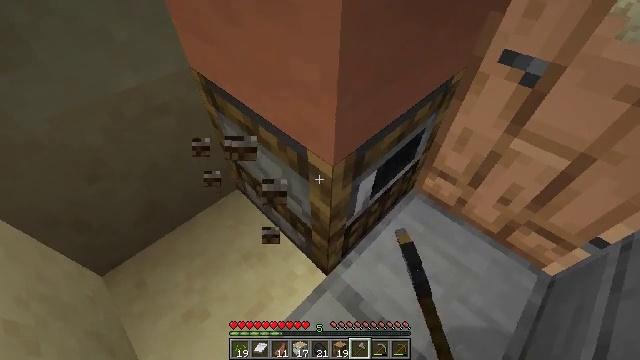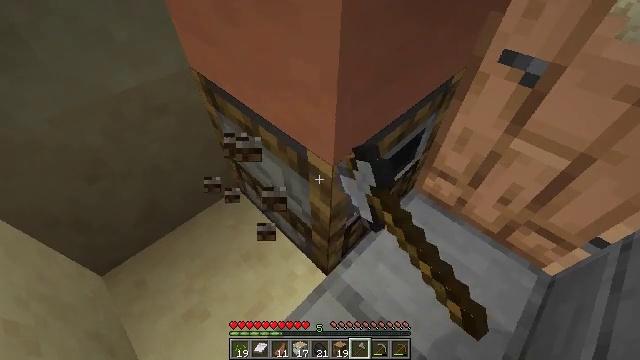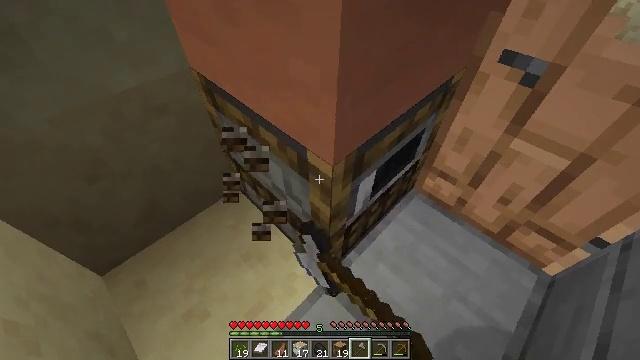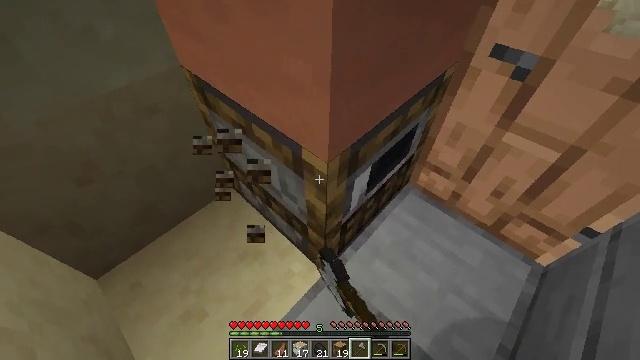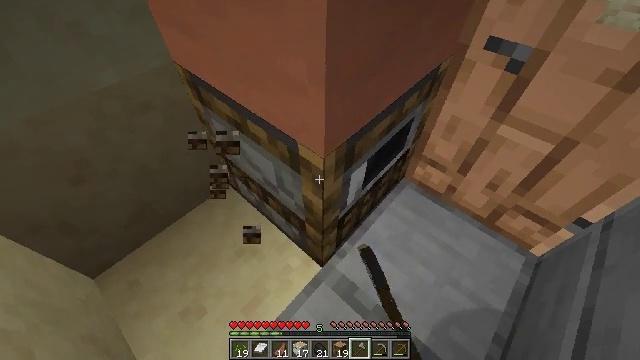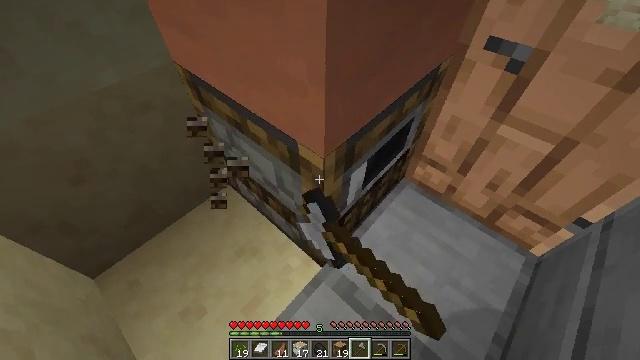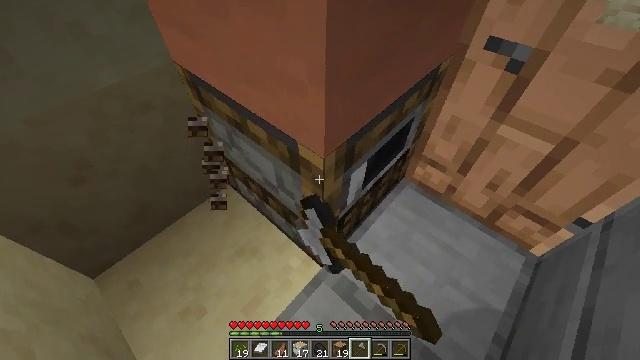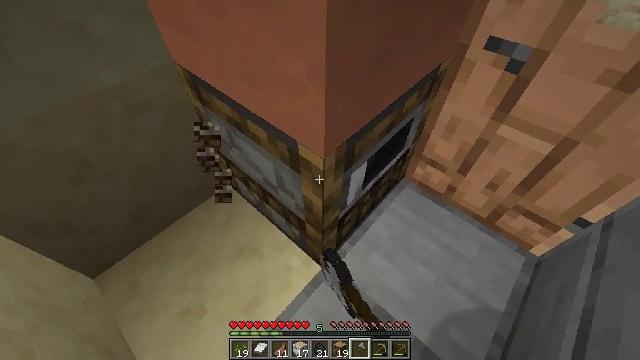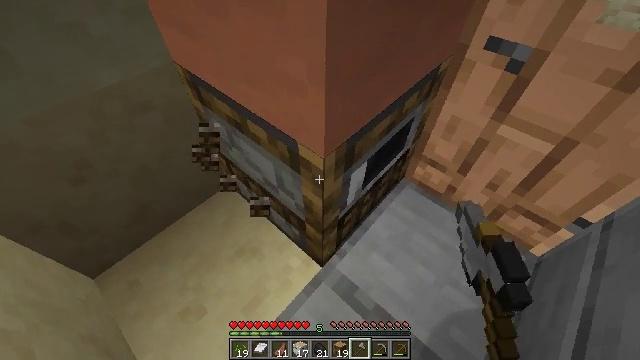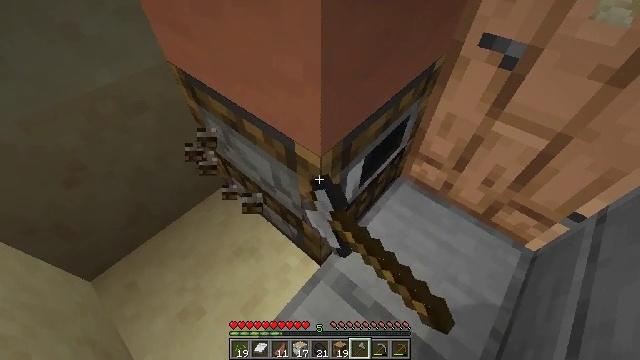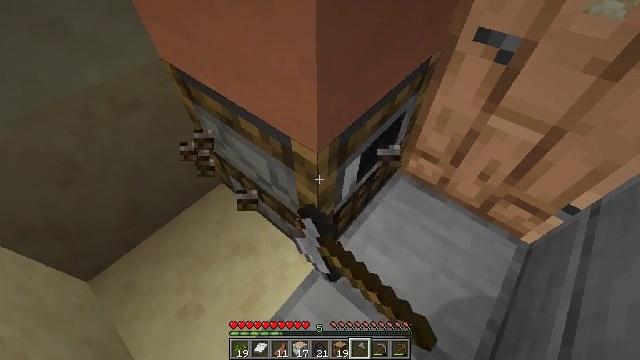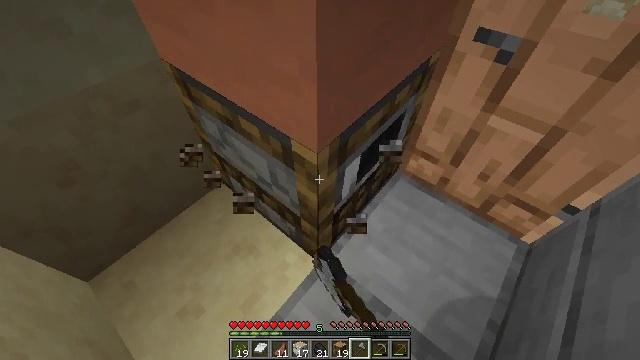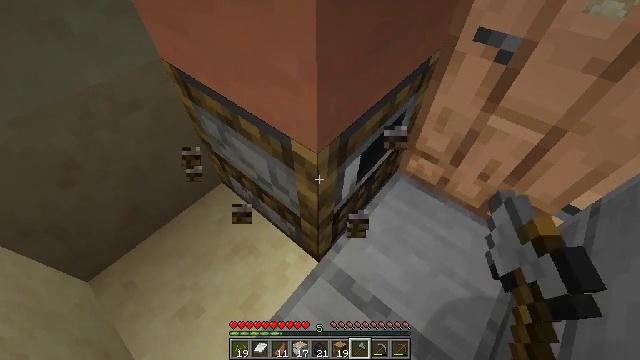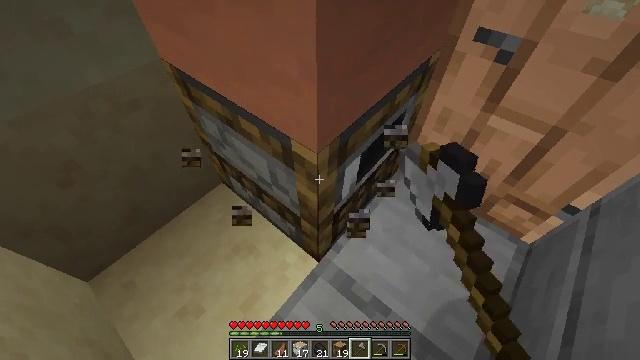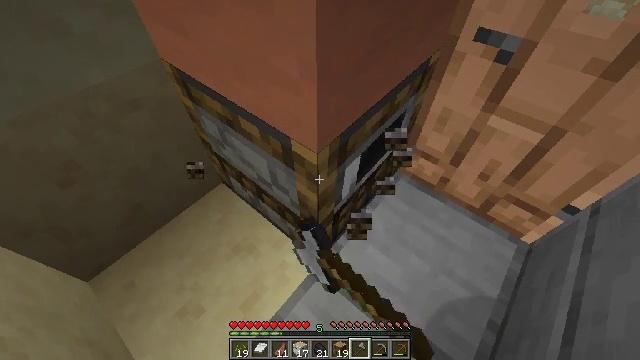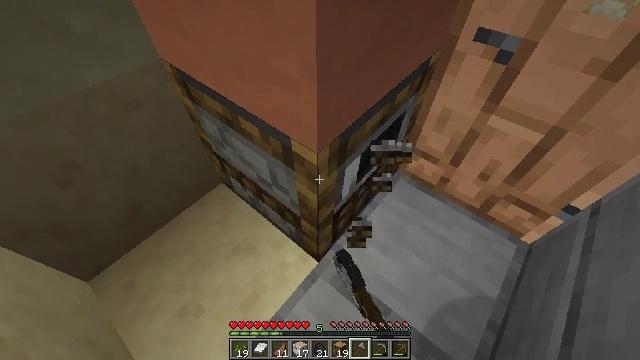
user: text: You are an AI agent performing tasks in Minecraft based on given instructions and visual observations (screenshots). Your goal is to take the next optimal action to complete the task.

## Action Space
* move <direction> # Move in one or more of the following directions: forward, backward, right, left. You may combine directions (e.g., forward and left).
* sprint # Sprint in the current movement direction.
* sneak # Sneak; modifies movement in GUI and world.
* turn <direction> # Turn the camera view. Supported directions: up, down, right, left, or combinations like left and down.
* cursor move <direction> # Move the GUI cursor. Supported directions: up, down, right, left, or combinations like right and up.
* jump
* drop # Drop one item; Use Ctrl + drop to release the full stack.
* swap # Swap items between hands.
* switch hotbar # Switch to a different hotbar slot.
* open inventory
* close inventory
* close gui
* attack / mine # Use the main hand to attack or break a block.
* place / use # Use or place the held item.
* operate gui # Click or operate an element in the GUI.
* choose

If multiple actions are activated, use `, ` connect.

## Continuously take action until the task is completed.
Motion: motion action
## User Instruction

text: Destroy the smoker to move it.
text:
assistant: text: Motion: attack / mine
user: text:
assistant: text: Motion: attack / mine
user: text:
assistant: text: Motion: turn right, attack / mine
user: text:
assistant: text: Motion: turn right and down, attack / mine
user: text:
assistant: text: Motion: attack / mine
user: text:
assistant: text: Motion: attack / mine
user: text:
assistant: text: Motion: attack / mine
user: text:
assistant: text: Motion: attack / mine
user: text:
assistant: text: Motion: turn right, attack / mine
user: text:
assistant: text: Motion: turn right, attack / mine
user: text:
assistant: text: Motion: attack / mine
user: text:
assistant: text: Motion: attack / mine
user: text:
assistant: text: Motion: attack / mine
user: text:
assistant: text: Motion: attack / mine
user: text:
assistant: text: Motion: attack / mine
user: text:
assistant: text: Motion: attack / mine
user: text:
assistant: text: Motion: attack / mine
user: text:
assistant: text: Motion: attack / mine
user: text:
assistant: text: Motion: attack / mine
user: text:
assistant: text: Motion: attack / mine
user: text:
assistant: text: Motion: attack / mine
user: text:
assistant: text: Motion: attack / mine
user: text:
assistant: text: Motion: attack / mine
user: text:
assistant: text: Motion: attack / mine
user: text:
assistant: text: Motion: attack / mine
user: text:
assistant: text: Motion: attack / mine
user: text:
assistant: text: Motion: attack / mine
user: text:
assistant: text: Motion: attack / mine
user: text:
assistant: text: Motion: attack / mine
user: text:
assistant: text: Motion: attack / mine